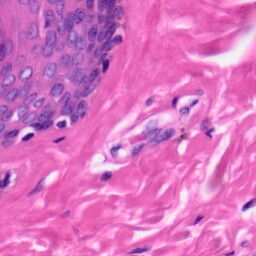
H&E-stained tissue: Skin